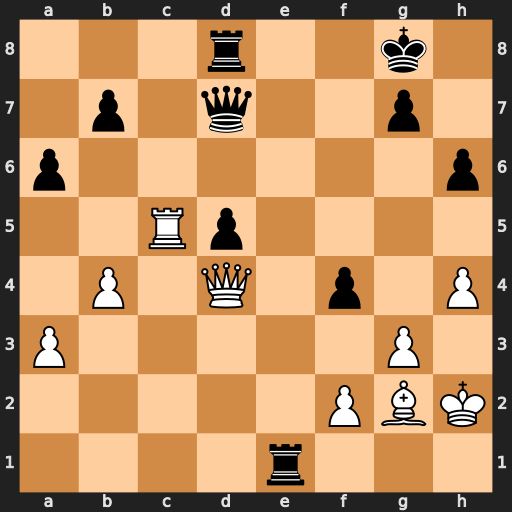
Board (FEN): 3r2k1/1p1q2p1/p6p/2Rp4/1P1Q1p1P/P5P1/5PBK/4r3
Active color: w
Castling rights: -
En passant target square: -
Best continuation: Rxd5 fxg3+ fxg3 Qxd5 Bxd5+